Field crop: tomato
Growth stage: 1
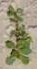
Species: portulaca